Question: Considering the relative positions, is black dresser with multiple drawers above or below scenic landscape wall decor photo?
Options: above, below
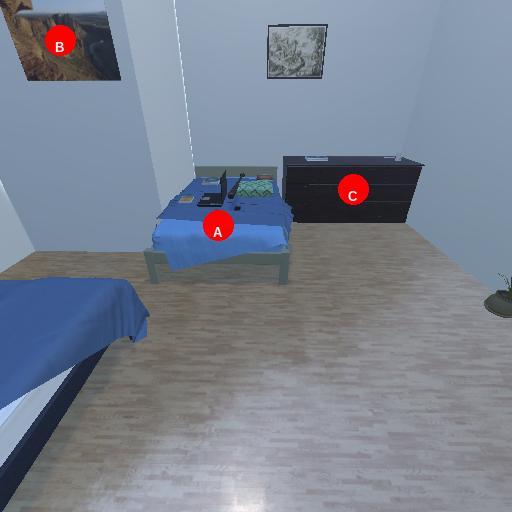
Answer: above